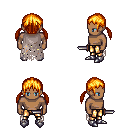
a pixel art fantasy rpg character, male body template, human, dark skin, gray tattered cape, gold greaves, light blonde twin-tailed hairstyle, metal boots, dagger, four views (front, back, left, right), 2x2 character sprite sheet, small pixel art, hard edges, no anti-aliasing